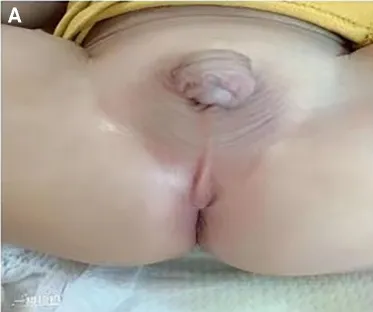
Appearance of case 1 and intraoperative findings. Physical examination showed bilateral impalpable testes and coronal hypospadias (A).
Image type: medical_photograph (other_medical_photograph)